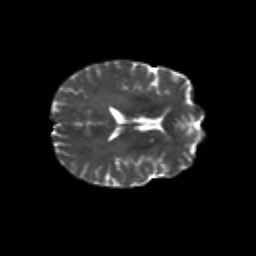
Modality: T2w
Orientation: axial
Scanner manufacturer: siemens
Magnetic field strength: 3 T
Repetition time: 6.8 s
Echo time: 0.093 s